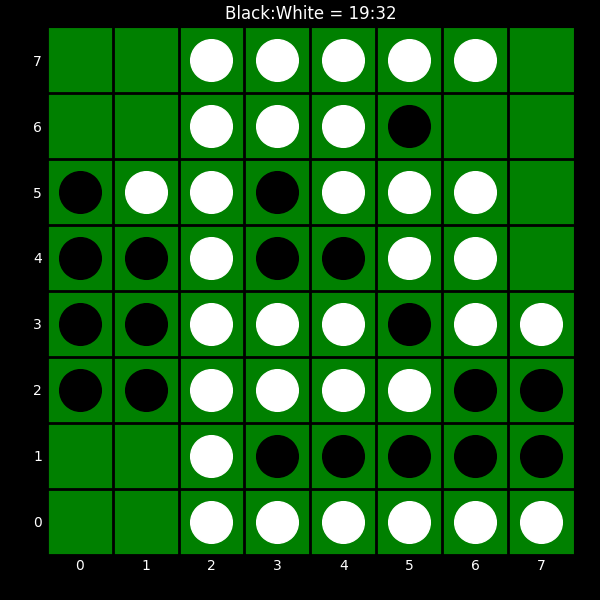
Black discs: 19
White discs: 32